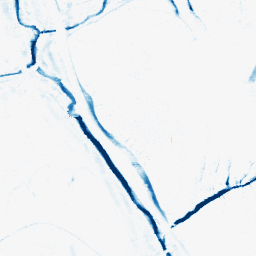
Category: morphological
Decomposition family: morphological_ellipse
Decomposition parameters: operation: closing
width: 5
height: 10
Upsampling method: lanczos
Upsampling parameters: scale: 8
Upsampling scale: 8